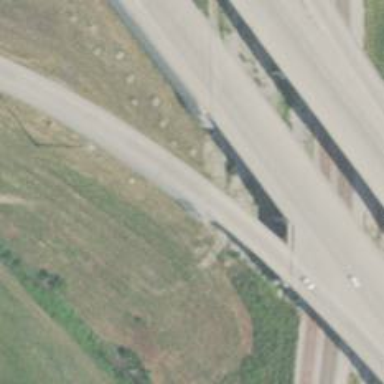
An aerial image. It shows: Motorway link.